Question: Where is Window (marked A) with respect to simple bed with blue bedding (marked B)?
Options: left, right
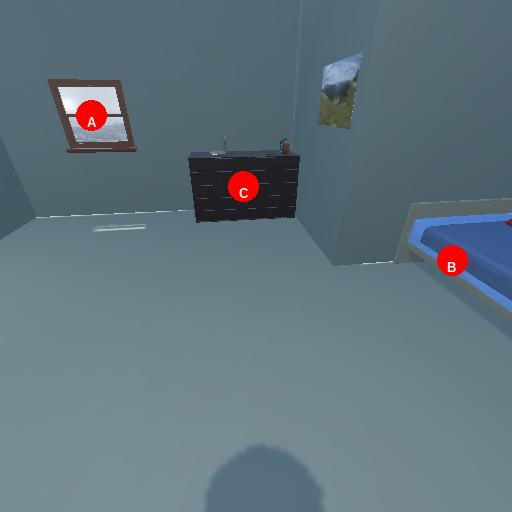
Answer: left